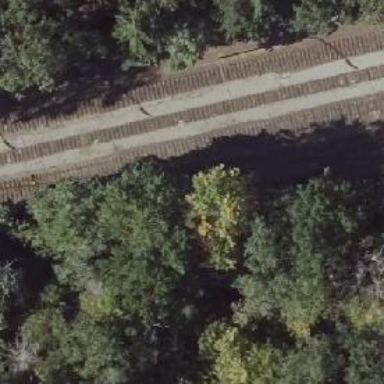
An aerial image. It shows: Railway switch with the turnout side on the left.